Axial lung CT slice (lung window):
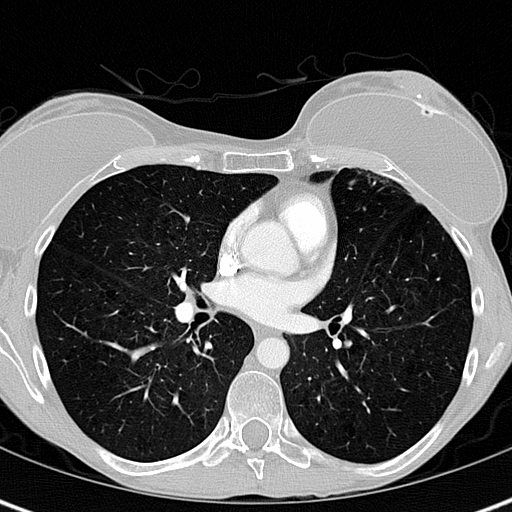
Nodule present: yes
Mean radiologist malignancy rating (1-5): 1